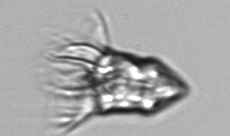
Label: Strombidium_inclinatum